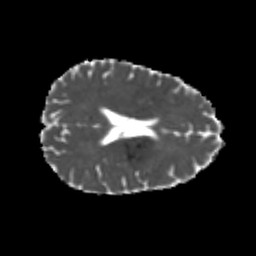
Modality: MD
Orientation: axial
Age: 25
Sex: male
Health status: healthy
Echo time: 0.074 s